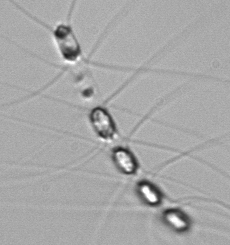
Label: Chaetoceros_didymus